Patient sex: F
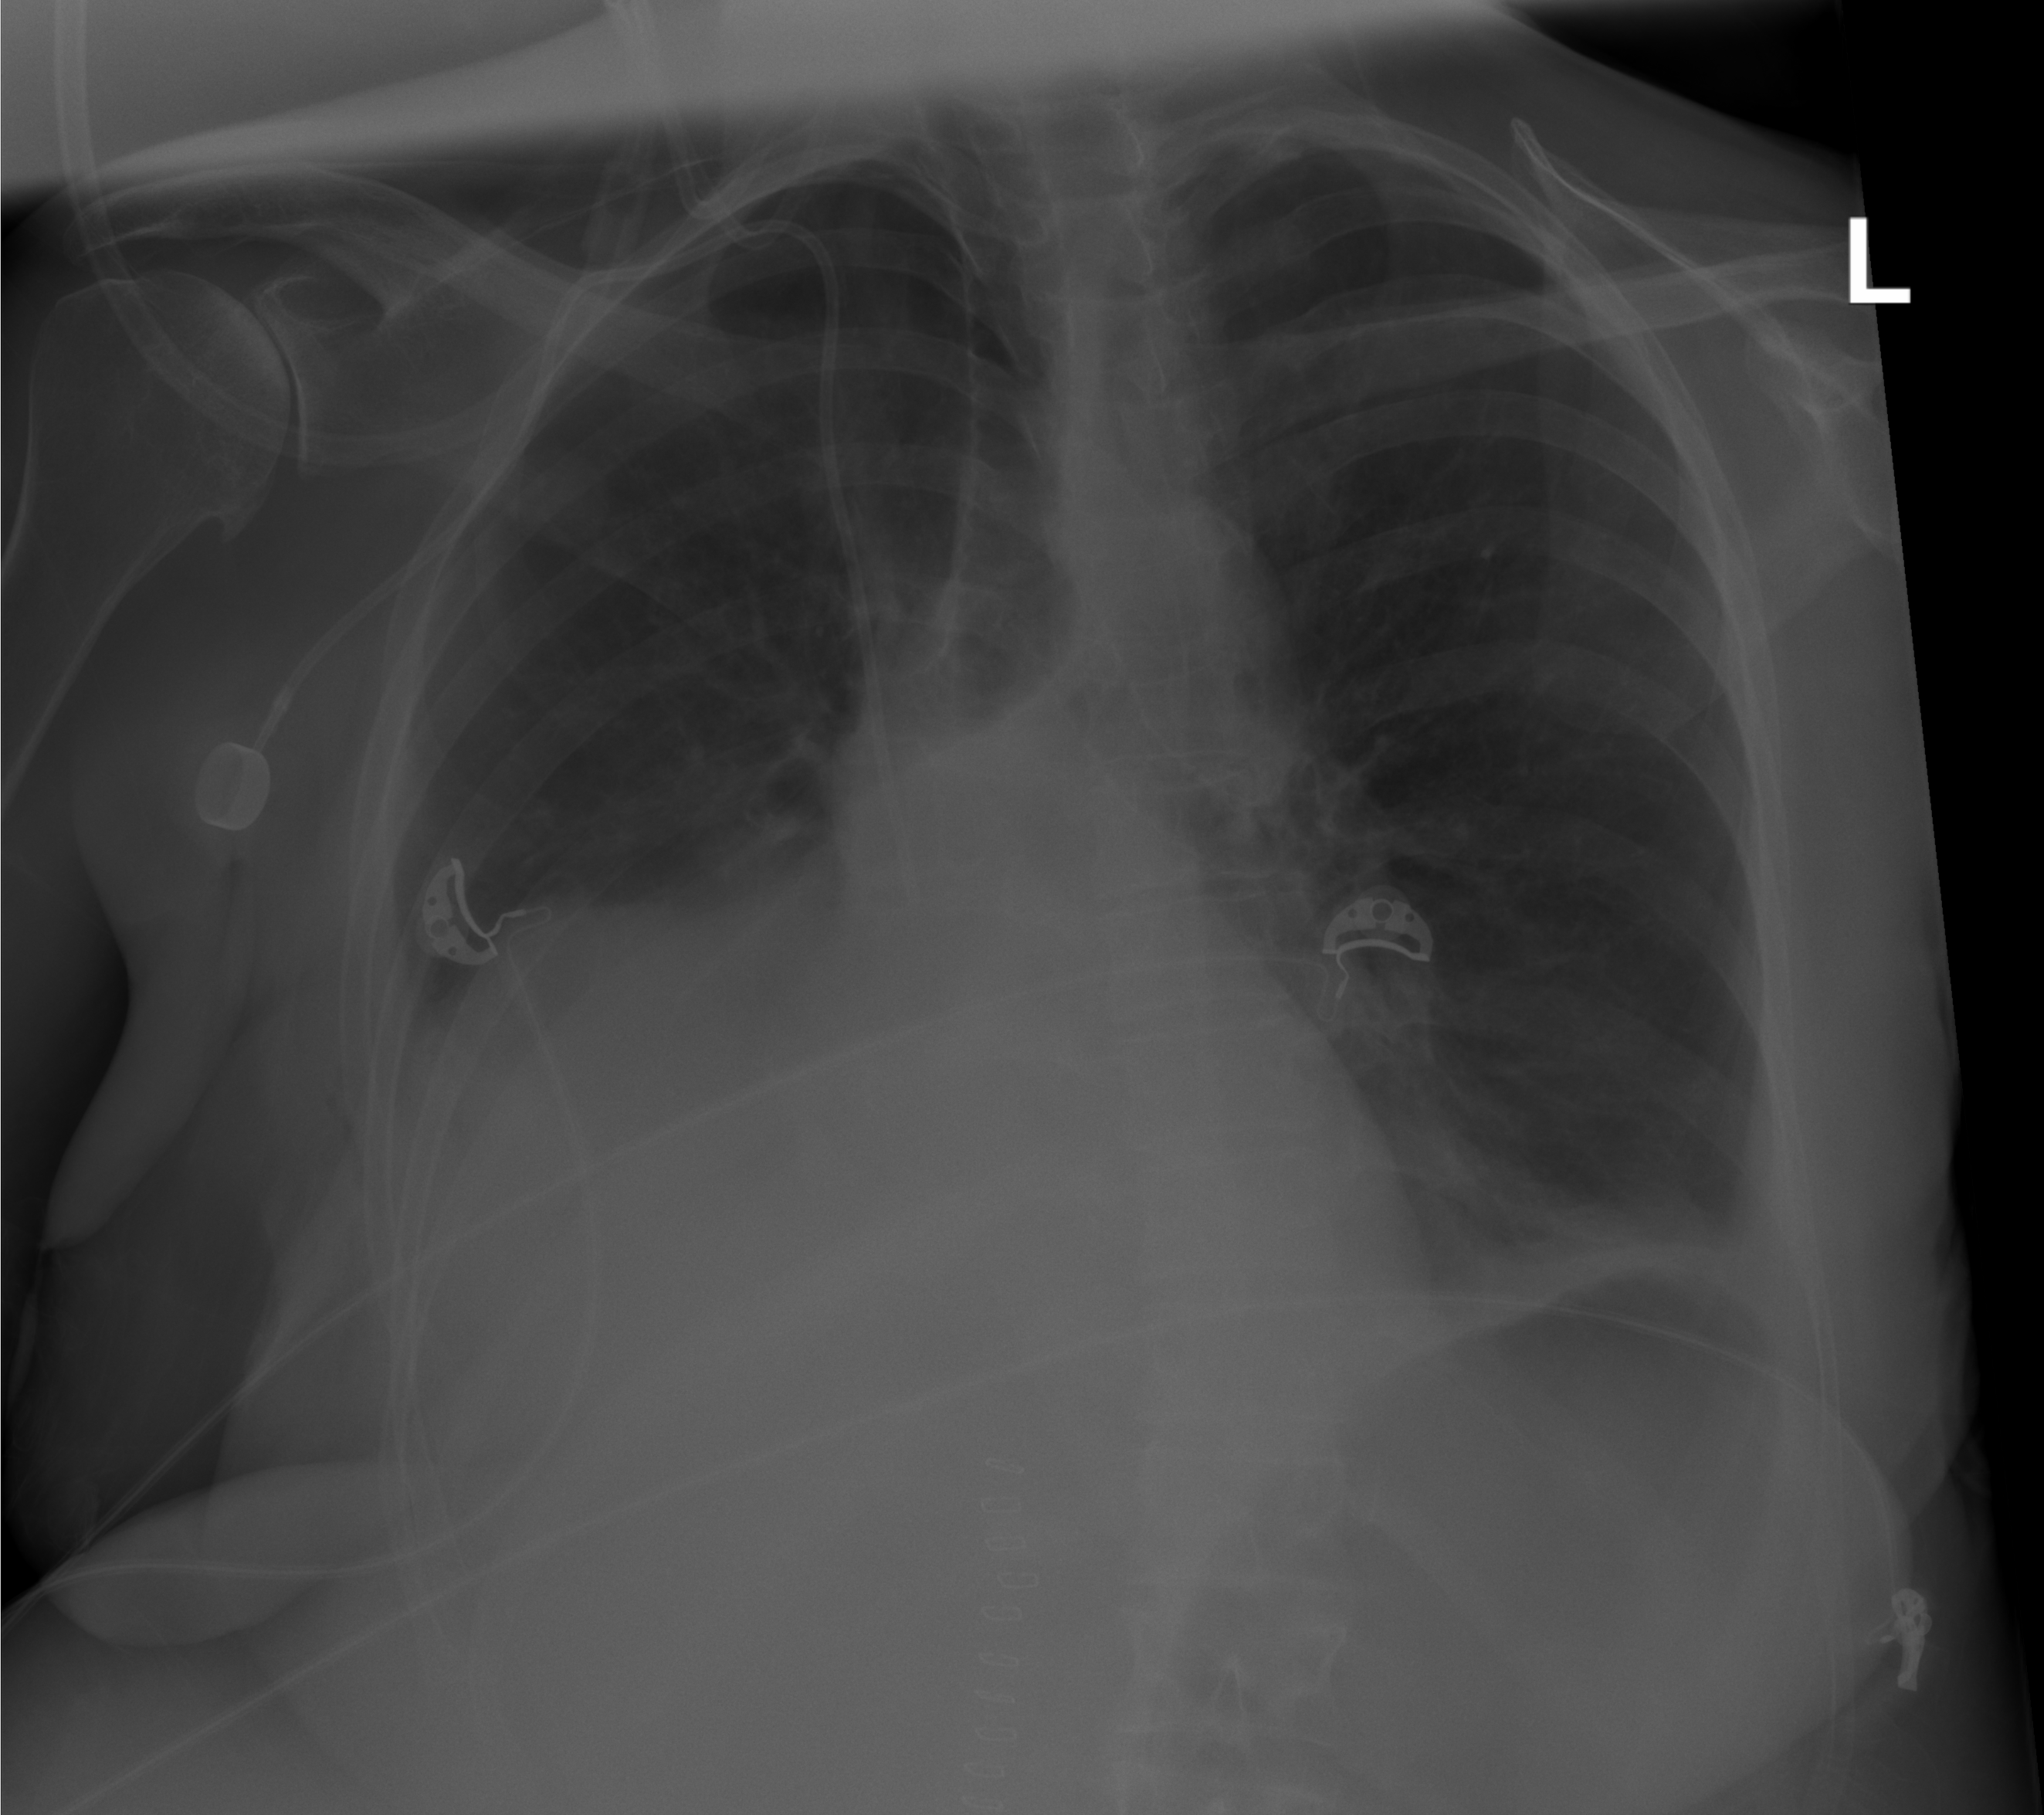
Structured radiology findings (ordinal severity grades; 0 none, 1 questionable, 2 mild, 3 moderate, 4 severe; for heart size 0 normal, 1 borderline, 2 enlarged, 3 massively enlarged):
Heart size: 0
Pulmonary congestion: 0
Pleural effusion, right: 1
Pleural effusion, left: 1
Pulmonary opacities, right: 0
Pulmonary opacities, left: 0
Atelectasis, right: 1
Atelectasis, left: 1